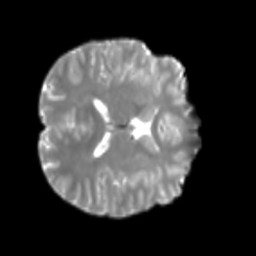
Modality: T2w
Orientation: axial
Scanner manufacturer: siemens
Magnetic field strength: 3 T
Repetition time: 4 s
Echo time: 0.0594 s